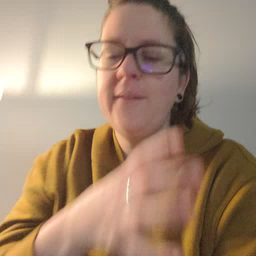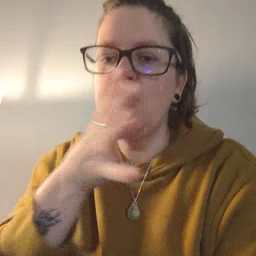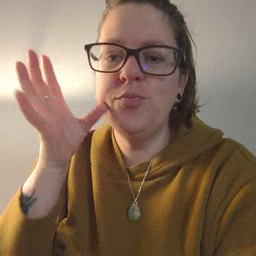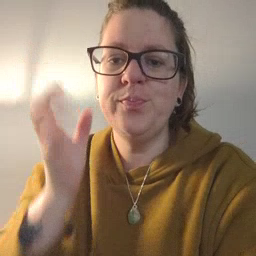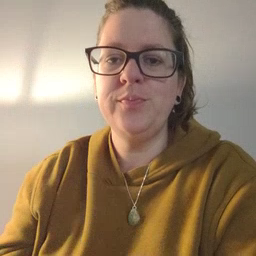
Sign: farm